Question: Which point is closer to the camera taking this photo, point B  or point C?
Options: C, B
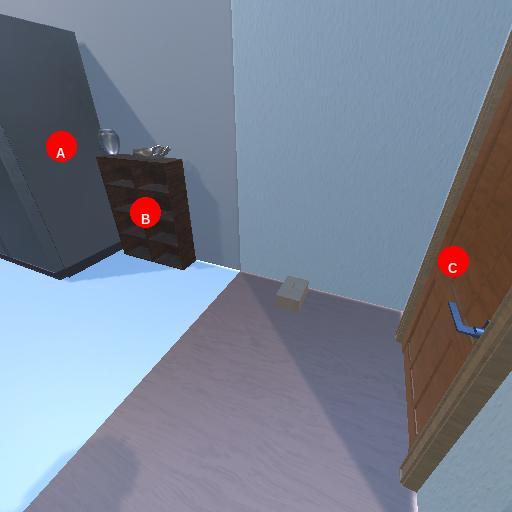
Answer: C